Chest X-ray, PA view. Patient: 63 years old, sex M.
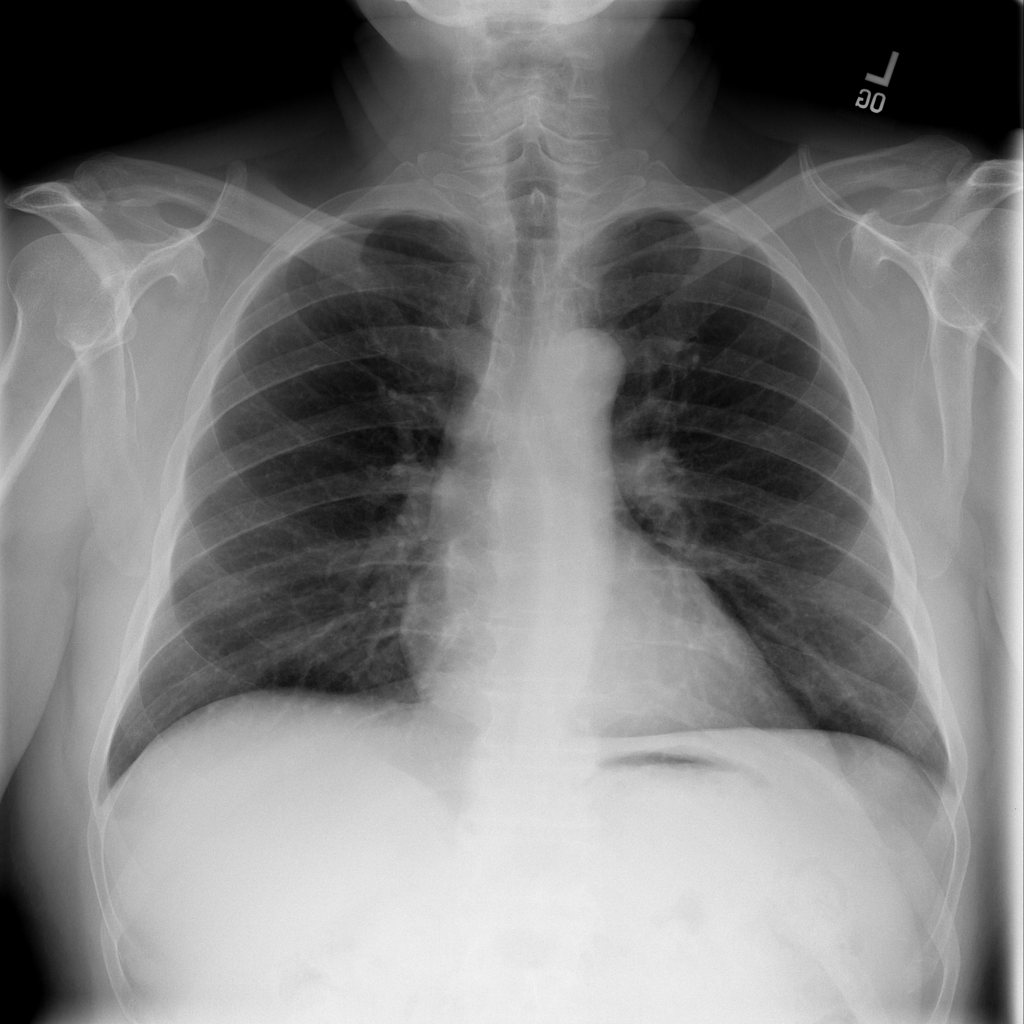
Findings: No Finding